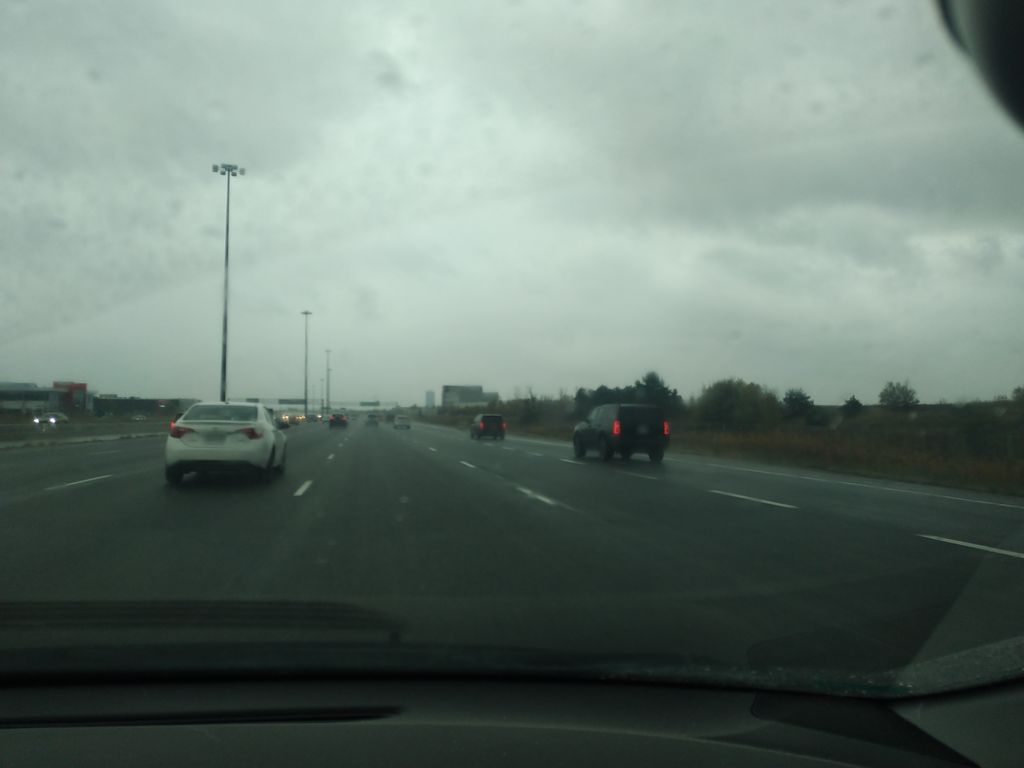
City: toronto